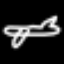
Label: airplane